Question: ## Background
my software visualizes large datasets, e.g. the data is so large I can't store all the data in RAM at any one time it is required to be loaded in a page fashion. I embed 'matplotlib' functionality for displaying and manipulating the plot in the backend of my application.
These datasets contains three internal lists I use to visualize: 'time', 'height' and 'dataset'. My program plots the data with x , and additionally users have the options of drawing shapes around regions of the graph that can be extracted to a whole different plot.
The difficult part is, when I want to extract the data from the shapes, the shape vertices are coordinates computed by the plot, not rounded to the nearest point in my 'time' array. Here's an example of a shape which bounds a region in my program

While 'X1' may represent the coordinate '(2007-06-12 03:42:20.070901+00:00, 5.2345)' according to matplotlib, the closest coordinate in 'time' and 'height' might be something like '(2007-06-12 03:42:20.070801+00:00, 5.219)' , only a small bit off from matploblib's coordinate.
---
## The Problem
So given some arbitrary value, lets say 'x1 = 7<PHONE>' (a representation of the date in number format) and a list of similar values with a step:
'''
7<PHONE>
7<PHONE>
7<PHONE>
7<PHONE>
7<PHONE>
7<PHONE>
7<PHONE>
7<PHONE>
7<PHONE>
7<PHONE>
7<PHONE>
7<PHONE>
7<PHONE>
7<PHONE>
etc...
'''
What would be the most efficient way of finding the closest representation of that point? I could simply loop through the list and grab the value with the smallest different, but the size of 'time' is . Since I know the array is 1. Sorted and 2. Increments with a constant step , I was thinking this problem should be able to be solved in 'O(1)' time? Is there a known algorithm that solves these kind of problems? Or would I simply need to devise some custom algorithm, here is my current thought process.
'''
grab first and second element of time
subtract second element of time with first, obtain step
subtract bounding x value with first element of time, obtain difference
divide difference by step, obtain index
move time forward to index
check surrounding elements of index to ensure closest representation
'''
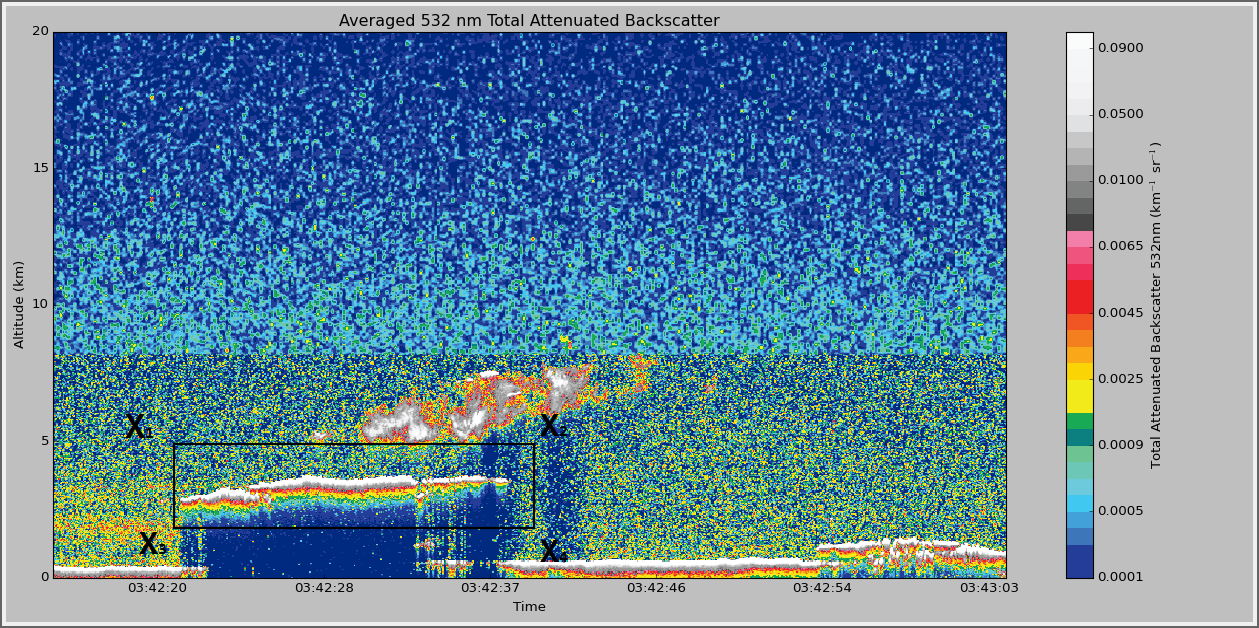
Answer: The algorithm you suggest seems reasonable and like it would work.
As has become clear in your comments, the problem with it is the coarseness at which your time was recorded. (This can be common when unsynchronized data is recorded -- ie, the data generation clock, eg, frame rate, is not synced with the computer).
The easy way around this is to read two points separated by a larger time, so for example, . Then everything stays the same in your calculation but get you timestep by subtracting and then dividing to 1000
Here's a test that makes data a similar to yours:
'''
import matplotlib.pyplot as plt
start = 97523.29783
increment = .<PHONE>
target = 97585.23452
# build a timeline
times = []
time = start
actual_index = None
for i in range(<PHONE>):
trunc = float(str(time)[:10]) # truncate the time value
times.append(trunc)
if actual_index is None and time>target:
actual_index = i
time = time + increment
# now test
intervals = [1, 2, 5, 10, 100, 1000, 10000]
for i in intervals:
dt = (times[i] - times[0])/i
index = int((target-start)/dt)
print " %6i %8i %8i %.10f" % (i, actual_index, index, dt)
'''
Result:
'''
span actual guess est dt (actual=.<PHONE>)
1 163460 154841 <PHONE>
2 163460 176961 <PHONE>
5 163460 162991 <PHONE>
10 163460 162991 <PHONE>
100 163460 163421 <PHONE>
1000 163460 163464 <PHONE>
10000 163460 163460 <PHONE>
'''
That is, as the space between the sampled points gets larger, the time interval estimate gets more accurate (compare to 'increment' in the program) and the estimated index (3rd col) gets closer to the actual index (2nd col). Note that the accuracy of the 'dt' estimate is basically just proportional to the number of digits in the span. The best you could do is use the times at the start and end points, but it seemed from you question statement that this would be difficult; but if it's not, it will give the most accurate estimate of your time interval. Note that here, for clarity, I exaggerated the lack of accuracy by making my time interval recording very course, but in general, every power of 10 in your span increase your accuracy by the same amount.
As an example of that last point, if I reduce the courseness of the time values by changing the coursing line to, 'trunc = float(str(time)[:12])', I get:
'''
span actual guess est dt (actual=.<PHONE>)
1 163460 163853 <PHONE>
10 163460 163464 <PHONE>
100 163460 163460 <PHONE>
1000 163460 163459 <PHONE>
10000 163460 163459 <PHONE>
'''
So if, as you say, using a span of 1 gets you very close, using a span of 100 or 1000 should be more than enough.
Overall, this is very similar in idea to the linear "interpolation search". It's just a bit easier to implement because it's only making a single guess based on the interpolation, so it just takes one line of code: 'int((target-start)*i/(times[i] - times[0]))'